Question:
HTML:
'<section id="minibox"><h3>Shop</h3><i>The store module. Manage your products, payment methods and more.</i><br /><a title="Remove" href="#" style="float:right; margin:10px 0 0 10px;" class="content-btn-small">-</a><a href="#" style="float:right; margin:10px 0 0 0;" class="content-btn-small">Edit</a></section>'
'<section id="minibox"><h3>Comments</h3><i>The comment module. Allows comments on pages you choose.</i><br /><a title="Remove" href="#" style="float:right; margin:10px 0 0 10px;" class="content-btn-small">-</a><a href="#" style="float:right; margin:10px 0 0 0;" class="content-btn-small">Edit</a></section>'
'<section id="minibox"><h3>Other</h3><i>The store module. Manage your products, payment methods and more.</i><br /><a title="Remove" href="#" style="float:right; margin:10px 0 0 10px;" class="content-btn-small">-</a><a href="#" style="float:right; margin:10px 0 0 0;" class="content-btn-small">Edit</a></section>'
'<section id="minibox"><h3>Other</h3><i>Test module for layout testing purposes, more text to make the box larger to see how it handles it.</i><br /><a title="Remove" href="#" style="float:right; margin:10px 0 0 10px;" class="content-btn-small">-</a><a href="#" style="float:right; margin:10px 0 0 0;" class="content-btn-small">Edit</a></section>'
'<section id="minibox"><h3>Other</h3><i>Test module for layout testing purposes, more text to make the box larger to see how it handles it.</i><br /><a title="Remove" href="#" style="float:right; margin:10px 0 0 10px;" class="content-btn-small">-</a><a href="#" style="float:right; margin:10px 0 0 0;" class="content-btn-small">Edit</a></section>'
CSS:
'#minibox { width: 18%; margin: 10px 1%; padding: 10px; display: inline-block; background: #EEE; text-align:center; -webkit-border-radius: 10px; -moz-border-radius: 10px; border-radius: 10px; height:142px; }'
When one of the boxes has less text than the others it wasn't displaying inline, so I tried adding min-height / height thinking it would fix it. It makes all the box sizes coincide but it still knocks the one with less text down a line. Is there any way I can fix this without just adding an empty line?
Thanks
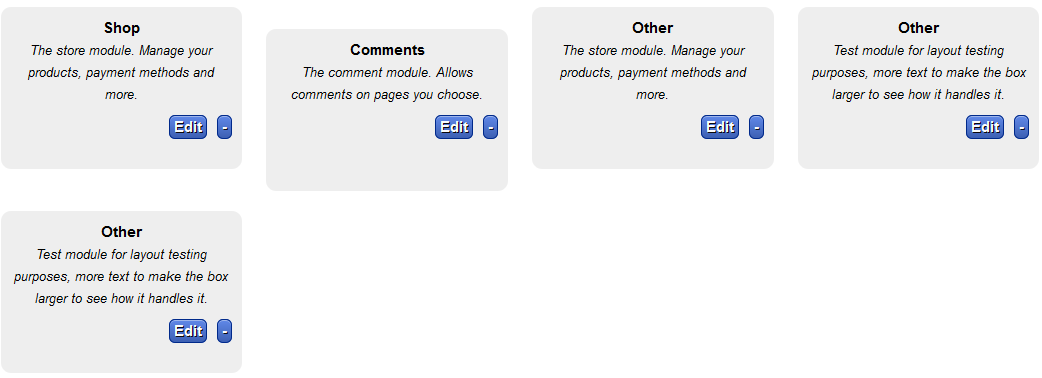
Answer: Add 'vertical-align: top' to your CSS. On a side note, consider using a class instead of an id for recurring styles.